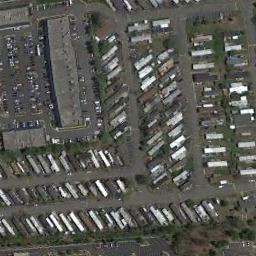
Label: mobile_home_park